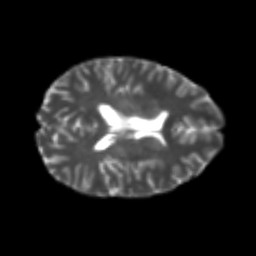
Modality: T2w
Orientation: axial
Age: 22
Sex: male
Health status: healthy
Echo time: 0.074 s